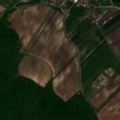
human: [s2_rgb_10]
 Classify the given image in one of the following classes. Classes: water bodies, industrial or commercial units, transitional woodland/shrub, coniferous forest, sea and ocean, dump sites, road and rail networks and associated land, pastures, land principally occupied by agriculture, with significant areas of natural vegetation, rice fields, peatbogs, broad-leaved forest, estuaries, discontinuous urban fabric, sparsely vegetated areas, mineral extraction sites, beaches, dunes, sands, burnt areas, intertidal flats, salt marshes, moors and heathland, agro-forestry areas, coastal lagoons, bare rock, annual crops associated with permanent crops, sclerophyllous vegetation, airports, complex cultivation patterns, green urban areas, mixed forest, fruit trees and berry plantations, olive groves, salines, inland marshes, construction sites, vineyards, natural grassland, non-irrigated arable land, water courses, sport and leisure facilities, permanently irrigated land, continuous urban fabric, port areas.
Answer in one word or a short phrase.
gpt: discontinuous urban fabric, non-irrigated arable land, broad-leaved forest